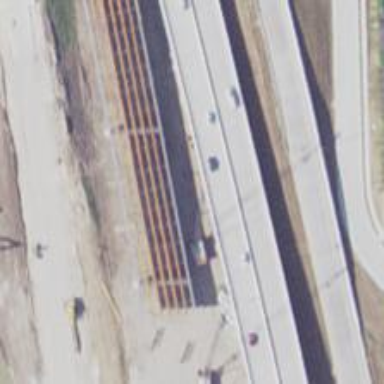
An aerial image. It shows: Motorway bridge.